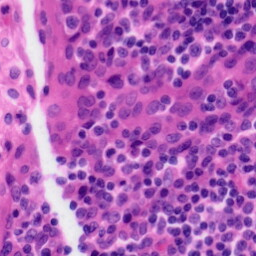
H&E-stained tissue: Tonsil